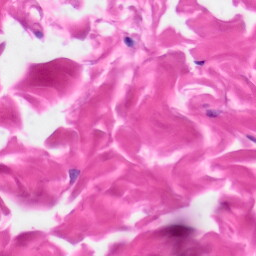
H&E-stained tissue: Skin